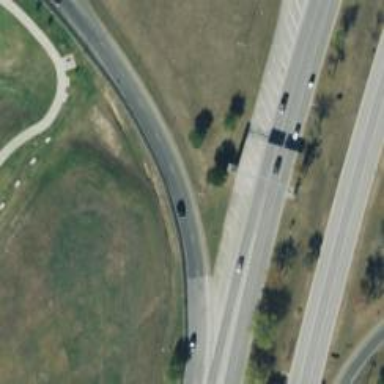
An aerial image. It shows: Primary highway with expressway characteristics.